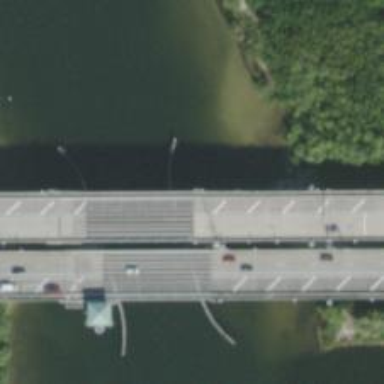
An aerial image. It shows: Movable bascule bridge over footway road.